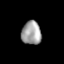
Tissue: lung
Cell type: Epithelial cells
Senescence score: 0.1333
Nuclear area (px): 454
Mean DAPI intensity: 160.253